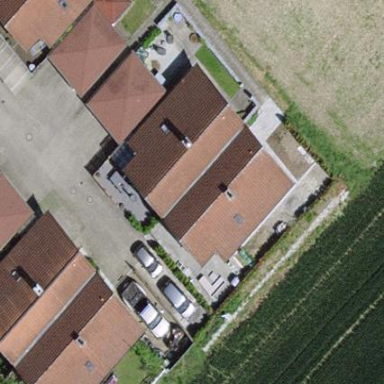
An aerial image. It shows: Semi-detached house.